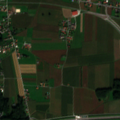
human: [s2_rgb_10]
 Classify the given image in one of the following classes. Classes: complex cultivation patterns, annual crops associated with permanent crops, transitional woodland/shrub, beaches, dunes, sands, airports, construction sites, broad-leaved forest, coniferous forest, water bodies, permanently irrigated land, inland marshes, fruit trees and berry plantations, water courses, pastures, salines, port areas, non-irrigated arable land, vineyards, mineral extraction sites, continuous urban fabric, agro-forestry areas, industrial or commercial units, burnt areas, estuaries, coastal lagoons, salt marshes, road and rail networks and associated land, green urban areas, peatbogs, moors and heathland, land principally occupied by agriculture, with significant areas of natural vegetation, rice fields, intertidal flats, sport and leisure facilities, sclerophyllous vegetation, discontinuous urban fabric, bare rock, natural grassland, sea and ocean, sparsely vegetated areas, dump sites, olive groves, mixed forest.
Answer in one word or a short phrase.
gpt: discontinuous urban fabric, non-irrigated arable land, land principally occupied by agriculture, with significant areas of natural vegetation